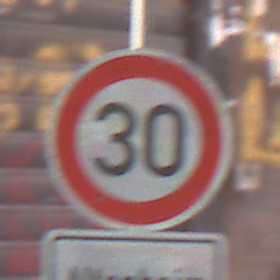
Verkehrszeichen: Geschwindigkeit30
Zusatzzeichen unten: HinweisDurchVerbaleAngabe10
Umgebung: Outdoor, Urban
Tageszeit: MorningAfternoon
Wetter: Clear
Licht: Natural
Jahreszeit: NotSpecified
Kontrast: MediumContrast